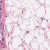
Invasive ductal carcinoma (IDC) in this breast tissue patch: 0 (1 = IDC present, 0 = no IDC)